Milling tool wear sample.
Tool blade image: 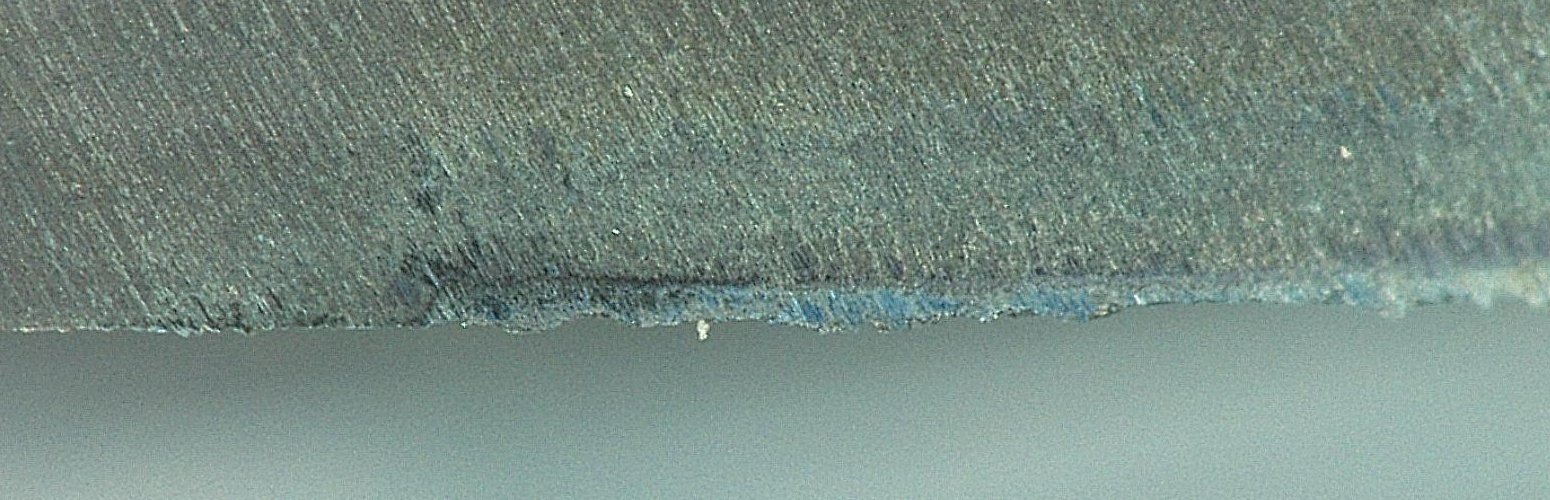
Chip image: 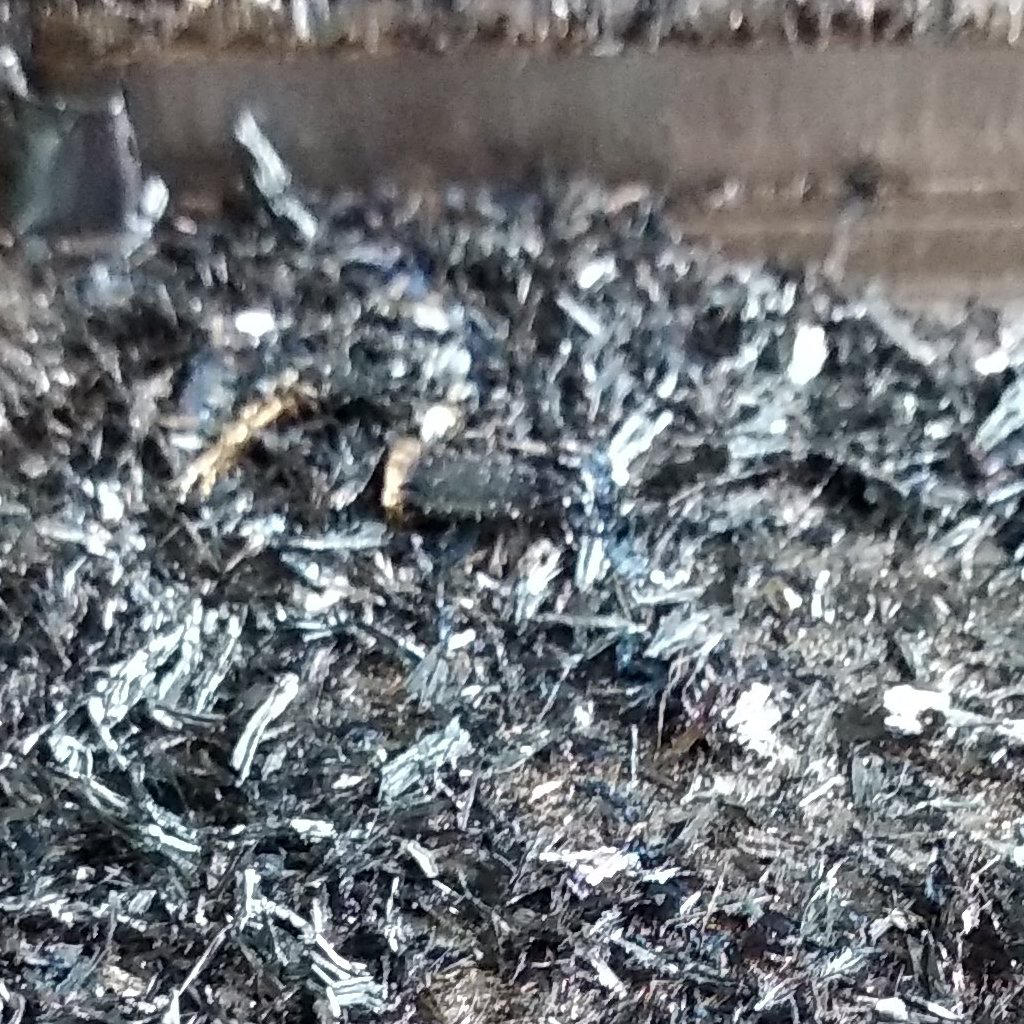
Workpiece image: 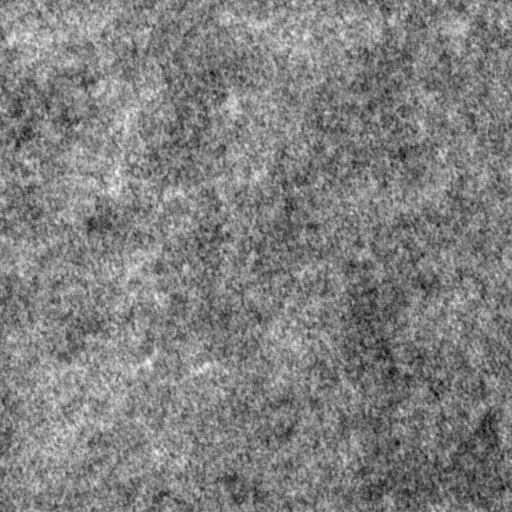
Tool wear state: dulled
Gaps: 20.44
Flank wear: 120.14
Overhang: 23.54
Force-signal Mel-spectrograms (X, Y, Z axes): 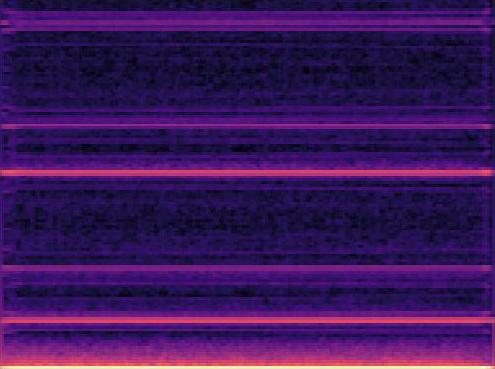 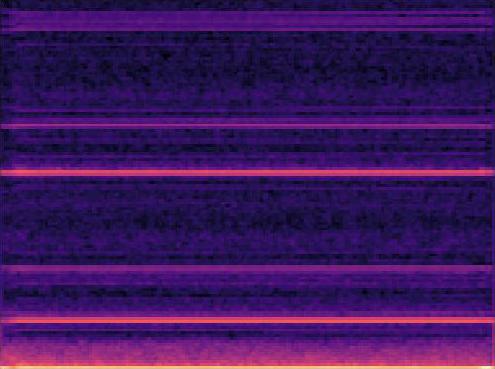 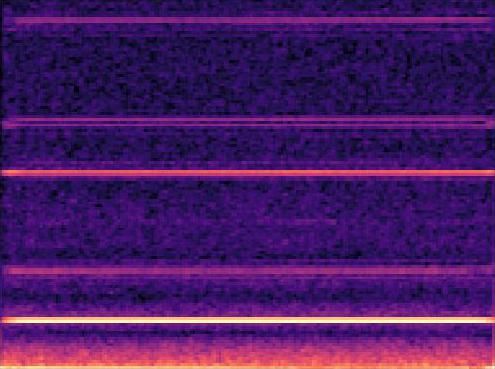
Force-signal scalograms (X, Y, Z axes): 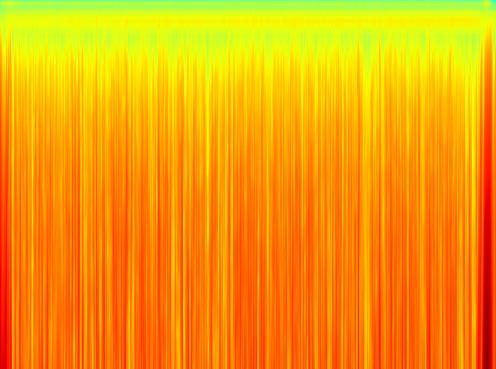 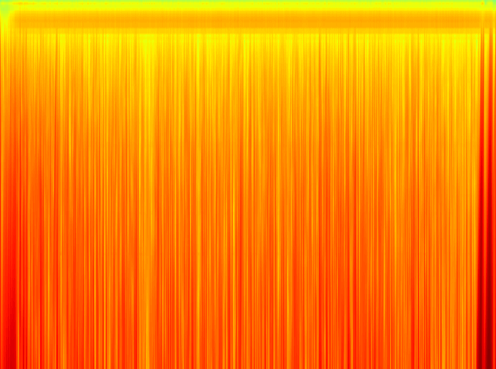 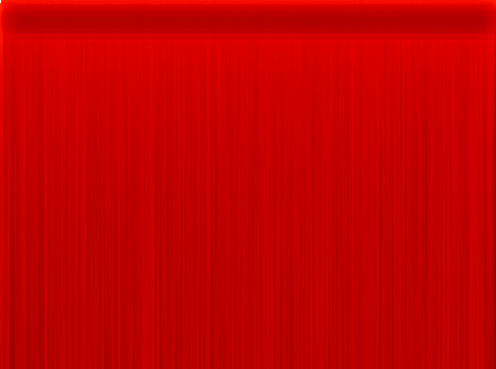
Force phase: accelerated_severe_wear